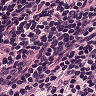
Metastatic tissue present: no